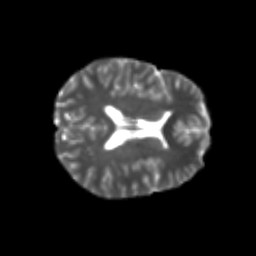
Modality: T2w
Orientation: axial
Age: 21
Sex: female
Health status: healthy
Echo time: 0.074 s